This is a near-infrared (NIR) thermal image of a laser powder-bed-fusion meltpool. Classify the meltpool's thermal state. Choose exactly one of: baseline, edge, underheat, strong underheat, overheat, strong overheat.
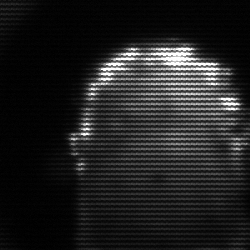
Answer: baseline